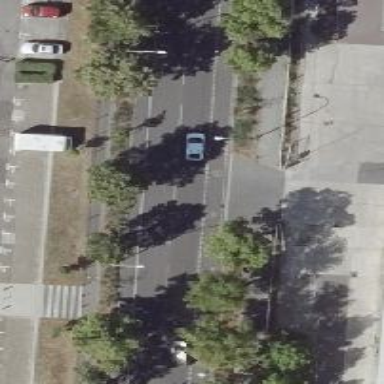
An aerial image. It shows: Tertiary road with asphalt surface. There are separate sidewalks on both sides and exclusive cycle lanes on both sides as well.